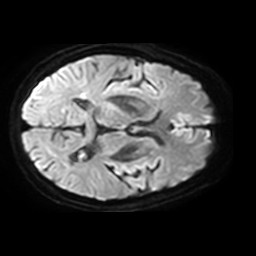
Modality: TRACE
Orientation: axial
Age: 63
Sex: female
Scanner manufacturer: philips
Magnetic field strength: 3 T
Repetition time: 3.787 s
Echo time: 0.06104 s